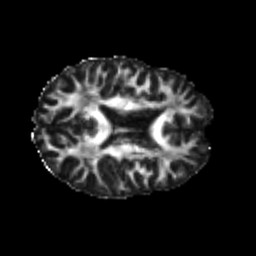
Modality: FA
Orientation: axial
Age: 22
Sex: male
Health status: healthy
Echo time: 0.074 s